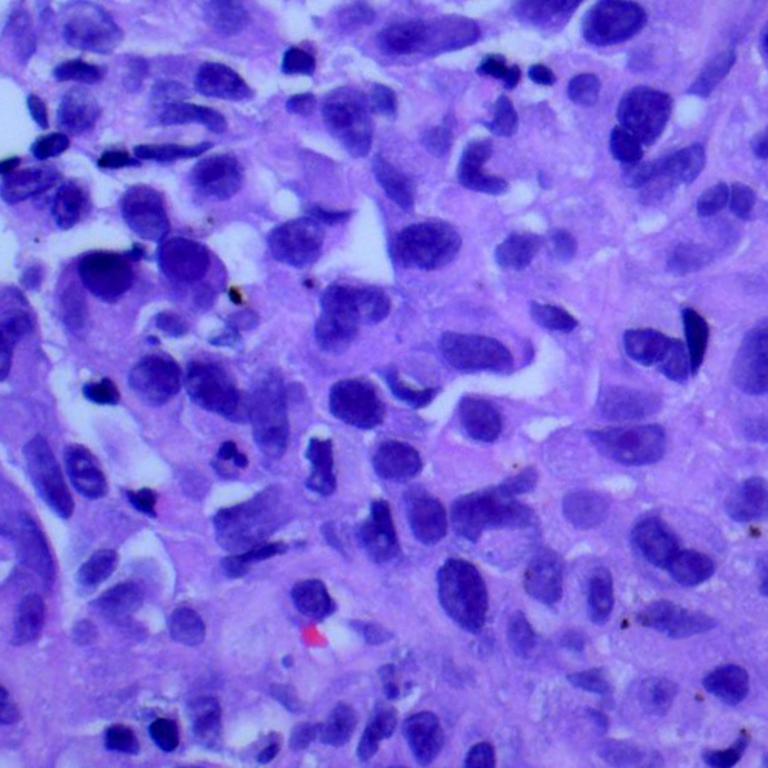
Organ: lung
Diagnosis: adenocarcinomas